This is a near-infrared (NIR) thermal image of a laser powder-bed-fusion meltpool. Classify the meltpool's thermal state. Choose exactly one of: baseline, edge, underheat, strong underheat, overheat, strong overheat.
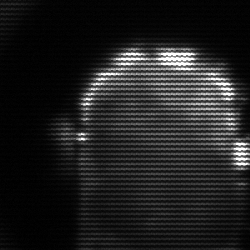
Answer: baseline